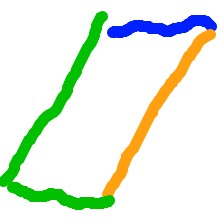
Shape: parallelogram